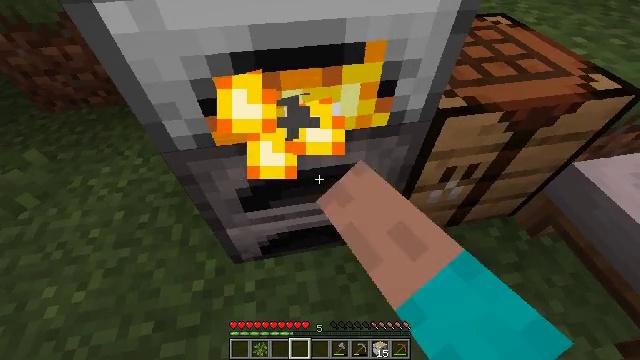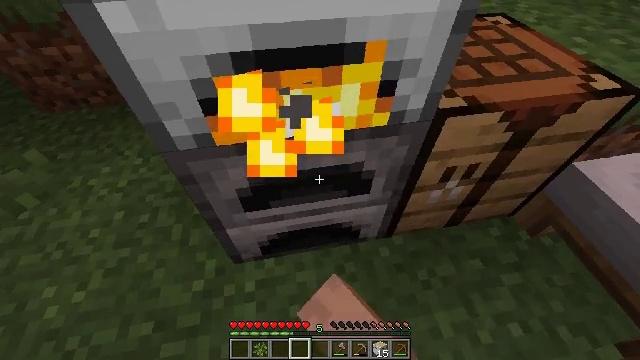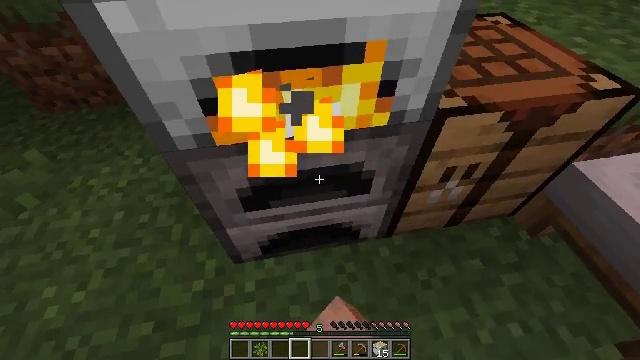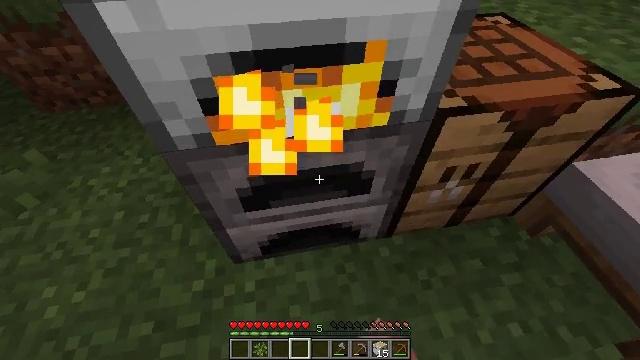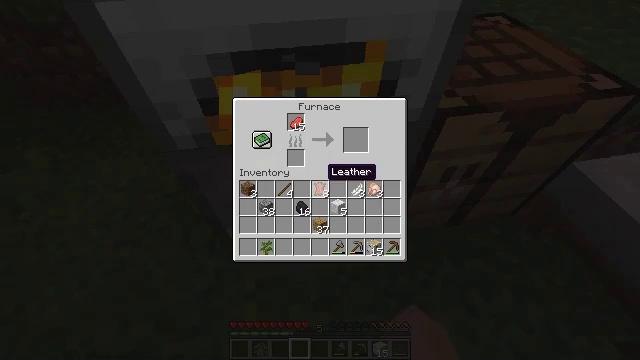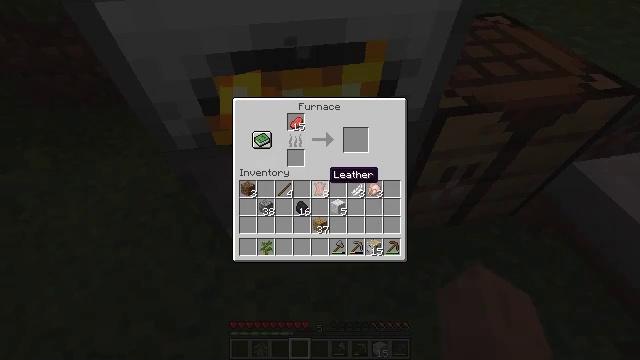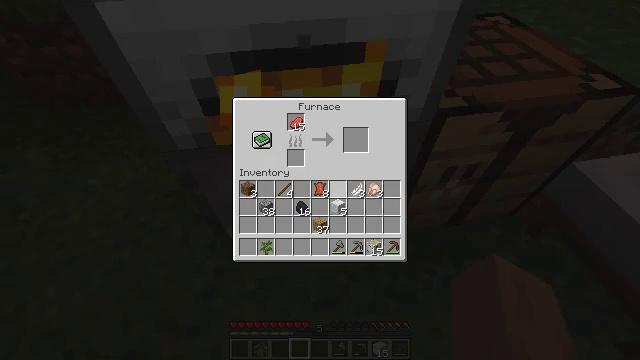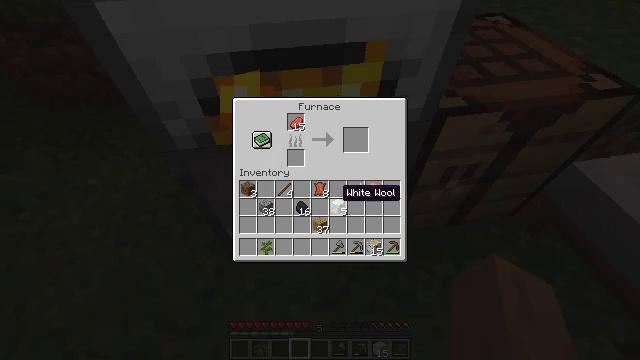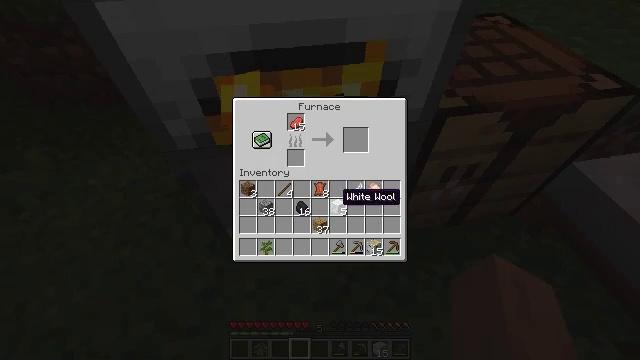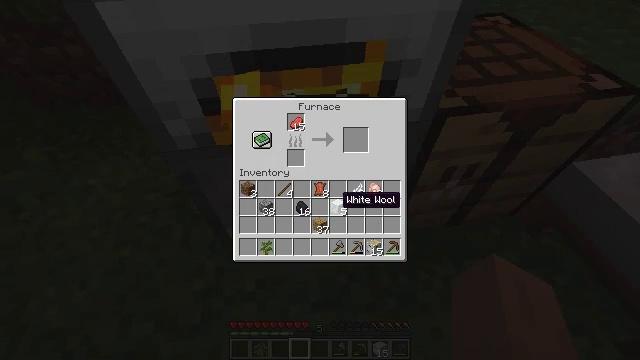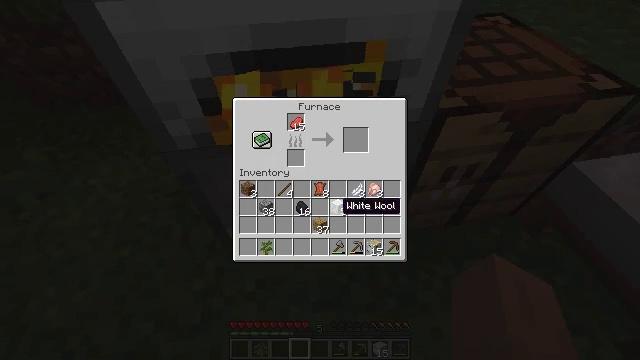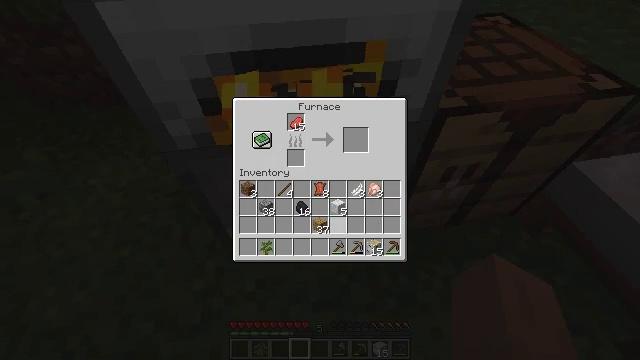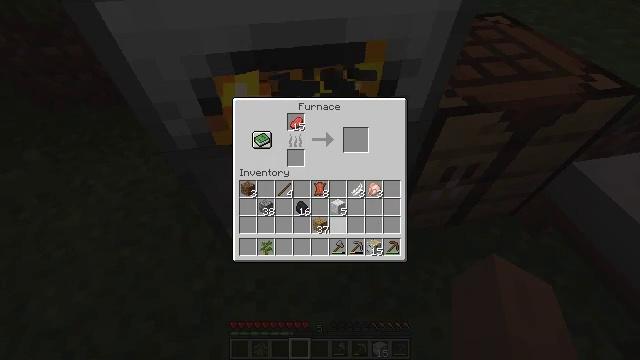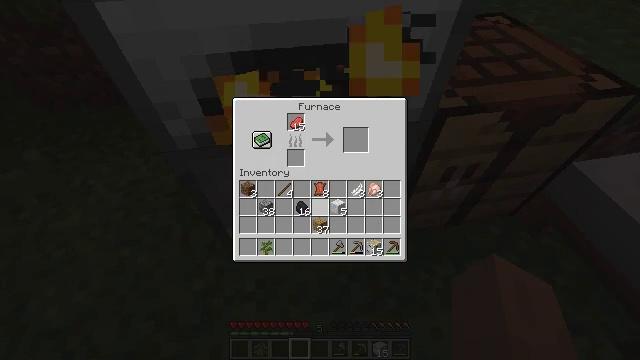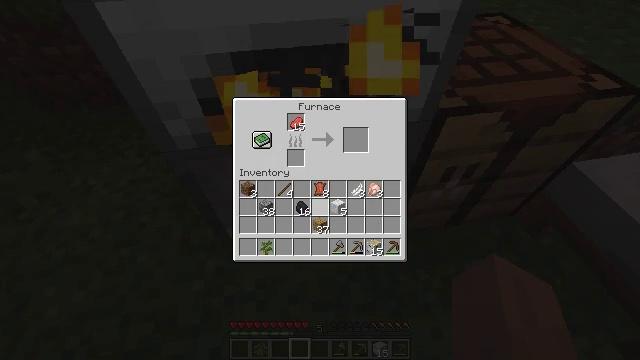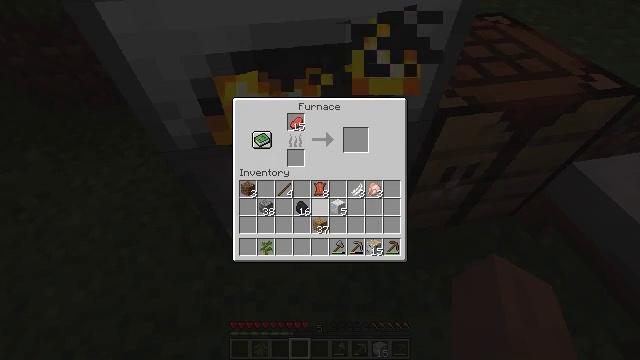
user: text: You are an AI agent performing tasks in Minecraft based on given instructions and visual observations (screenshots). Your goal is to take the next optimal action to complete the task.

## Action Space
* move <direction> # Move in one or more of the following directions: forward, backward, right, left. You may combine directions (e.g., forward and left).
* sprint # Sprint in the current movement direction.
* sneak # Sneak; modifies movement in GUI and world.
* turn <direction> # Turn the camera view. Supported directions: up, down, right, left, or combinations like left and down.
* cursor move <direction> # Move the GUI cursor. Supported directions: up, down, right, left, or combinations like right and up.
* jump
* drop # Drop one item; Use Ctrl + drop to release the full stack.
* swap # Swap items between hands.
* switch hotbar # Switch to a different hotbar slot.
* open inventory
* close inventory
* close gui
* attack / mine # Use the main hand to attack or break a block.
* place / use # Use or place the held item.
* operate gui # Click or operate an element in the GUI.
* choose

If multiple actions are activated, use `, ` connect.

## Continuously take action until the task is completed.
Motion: motion action
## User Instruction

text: craft item air
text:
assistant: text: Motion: use / place
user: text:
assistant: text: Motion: no_op
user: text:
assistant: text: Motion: no_op
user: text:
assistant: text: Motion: open gui
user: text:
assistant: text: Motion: no_op
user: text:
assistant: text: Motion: cursor move right and down
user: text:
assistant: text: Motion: no_op
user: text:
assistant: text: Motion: no_op
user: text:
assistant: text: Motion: no_op
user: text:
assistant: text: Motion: no_op
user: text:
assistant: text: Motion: no_op
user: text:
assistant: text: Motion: no_op
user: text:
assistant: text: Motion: cursor move left
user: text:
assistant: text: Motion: no_op
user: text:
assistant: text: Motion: no_op
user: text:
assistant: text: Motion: no_op
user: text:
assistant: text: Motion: no_op
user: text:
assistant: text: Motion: no_op
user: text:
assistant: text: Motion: no_op
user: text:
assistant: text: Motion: cursor move left
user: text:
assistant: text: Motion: no_op
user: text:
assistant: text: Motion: no_op
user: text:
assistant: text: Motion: no_op
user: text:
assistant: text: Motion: choose
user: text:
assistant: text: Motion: choose
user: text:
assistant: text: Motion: cursor move up
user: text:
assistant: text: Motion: cursor move up
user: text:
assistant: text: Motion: no_op
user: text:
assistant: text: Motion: no_op
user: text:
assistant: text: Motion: no_op